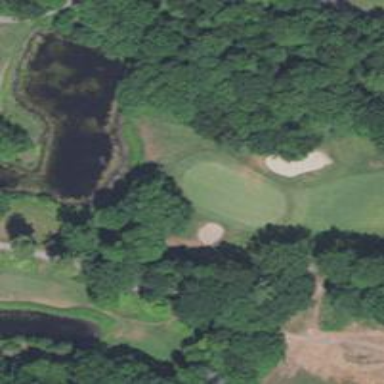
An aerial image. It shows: Golf hole.